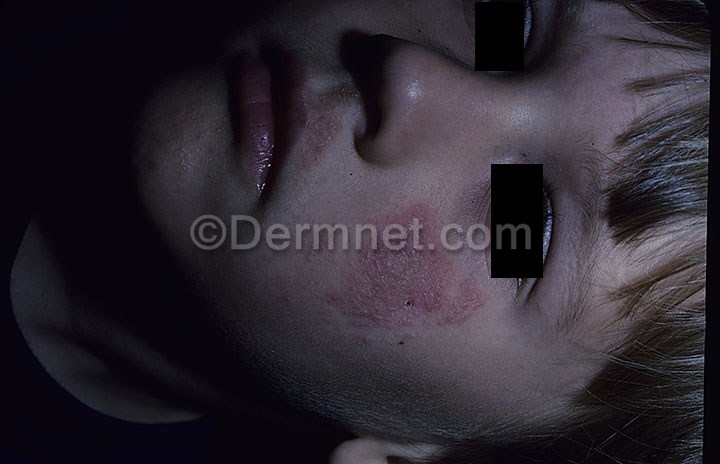
Disease: Actinic Keratosis Basal Cell Carcinoma and other Malignant Lesions